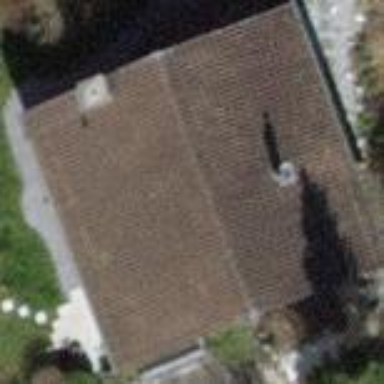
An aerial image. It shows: Detached building with gabled roof.